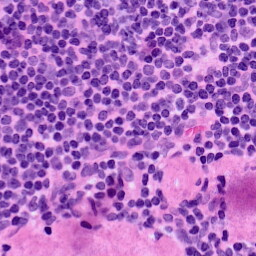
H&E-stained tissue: LymphNode